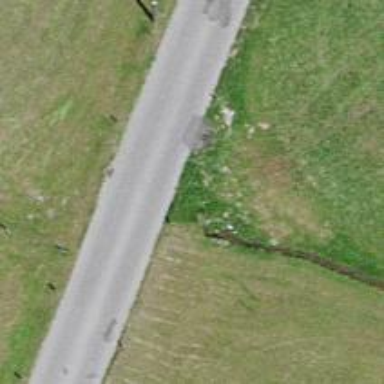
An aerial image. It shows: Unclassified road.